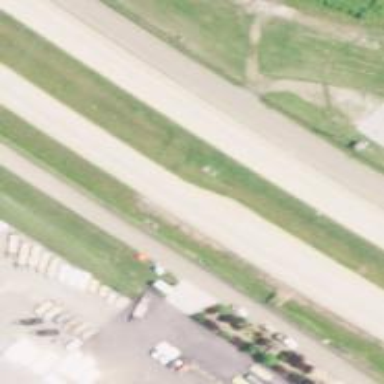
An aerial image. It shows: Trunk link highway.